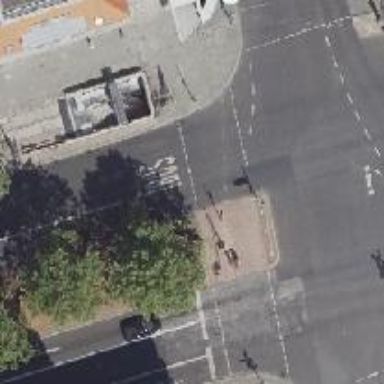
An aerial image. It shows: Footway located on traffic island.